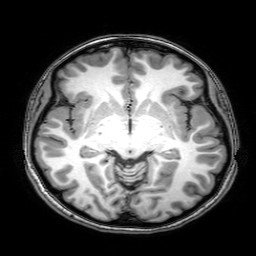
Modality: T1w
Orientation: axial
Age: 21
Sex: female
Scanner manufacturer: philips
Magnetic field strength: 3 T
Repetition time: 8.091 s
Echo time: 3.699 s